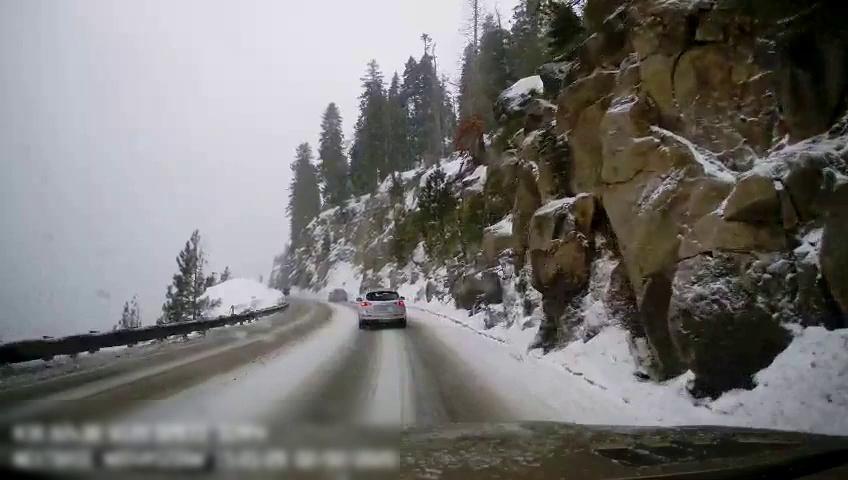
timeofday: Day
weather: Snowy
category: Drivable Space
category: Vehicles | SUV
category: Vehicles | Car